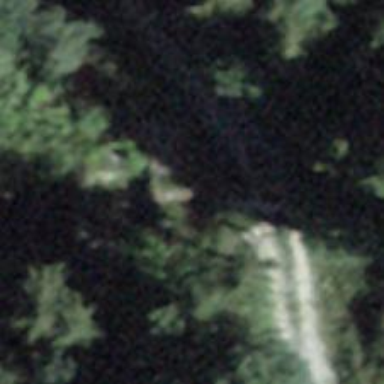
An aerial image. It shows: Culvert tunnel.